Brain MRI, t2w sequence, axial 2D slice.
Patient: age 29, sex F, weight 78 kg, height 1.78 m
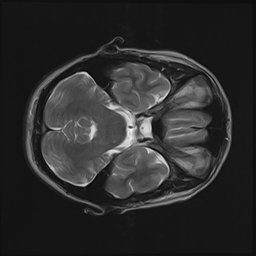